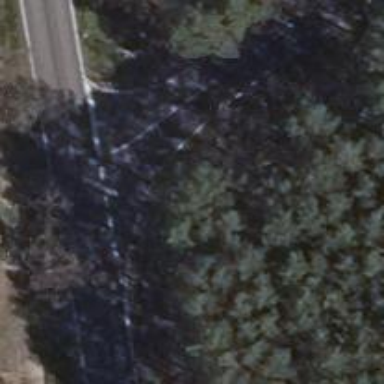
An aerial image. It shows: Road with stop sign.